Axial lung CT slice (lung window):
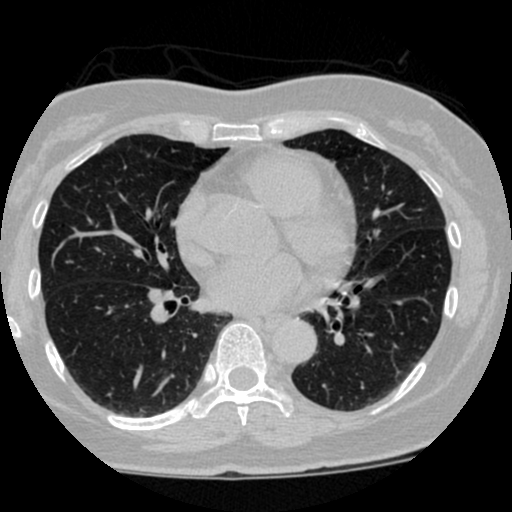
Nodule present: no